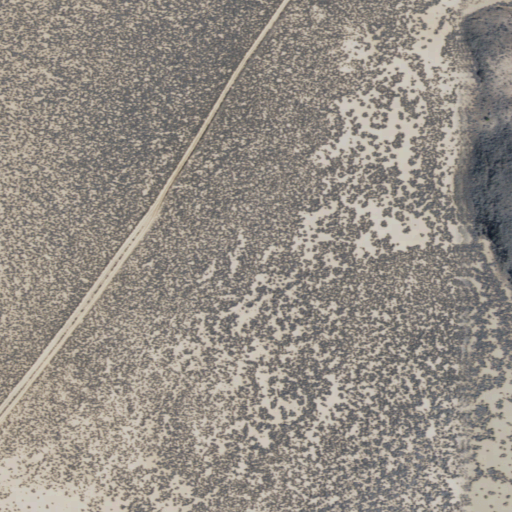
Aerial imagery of plain(s) in Arizona named Toroweap Lake containing only shrub